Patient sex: F
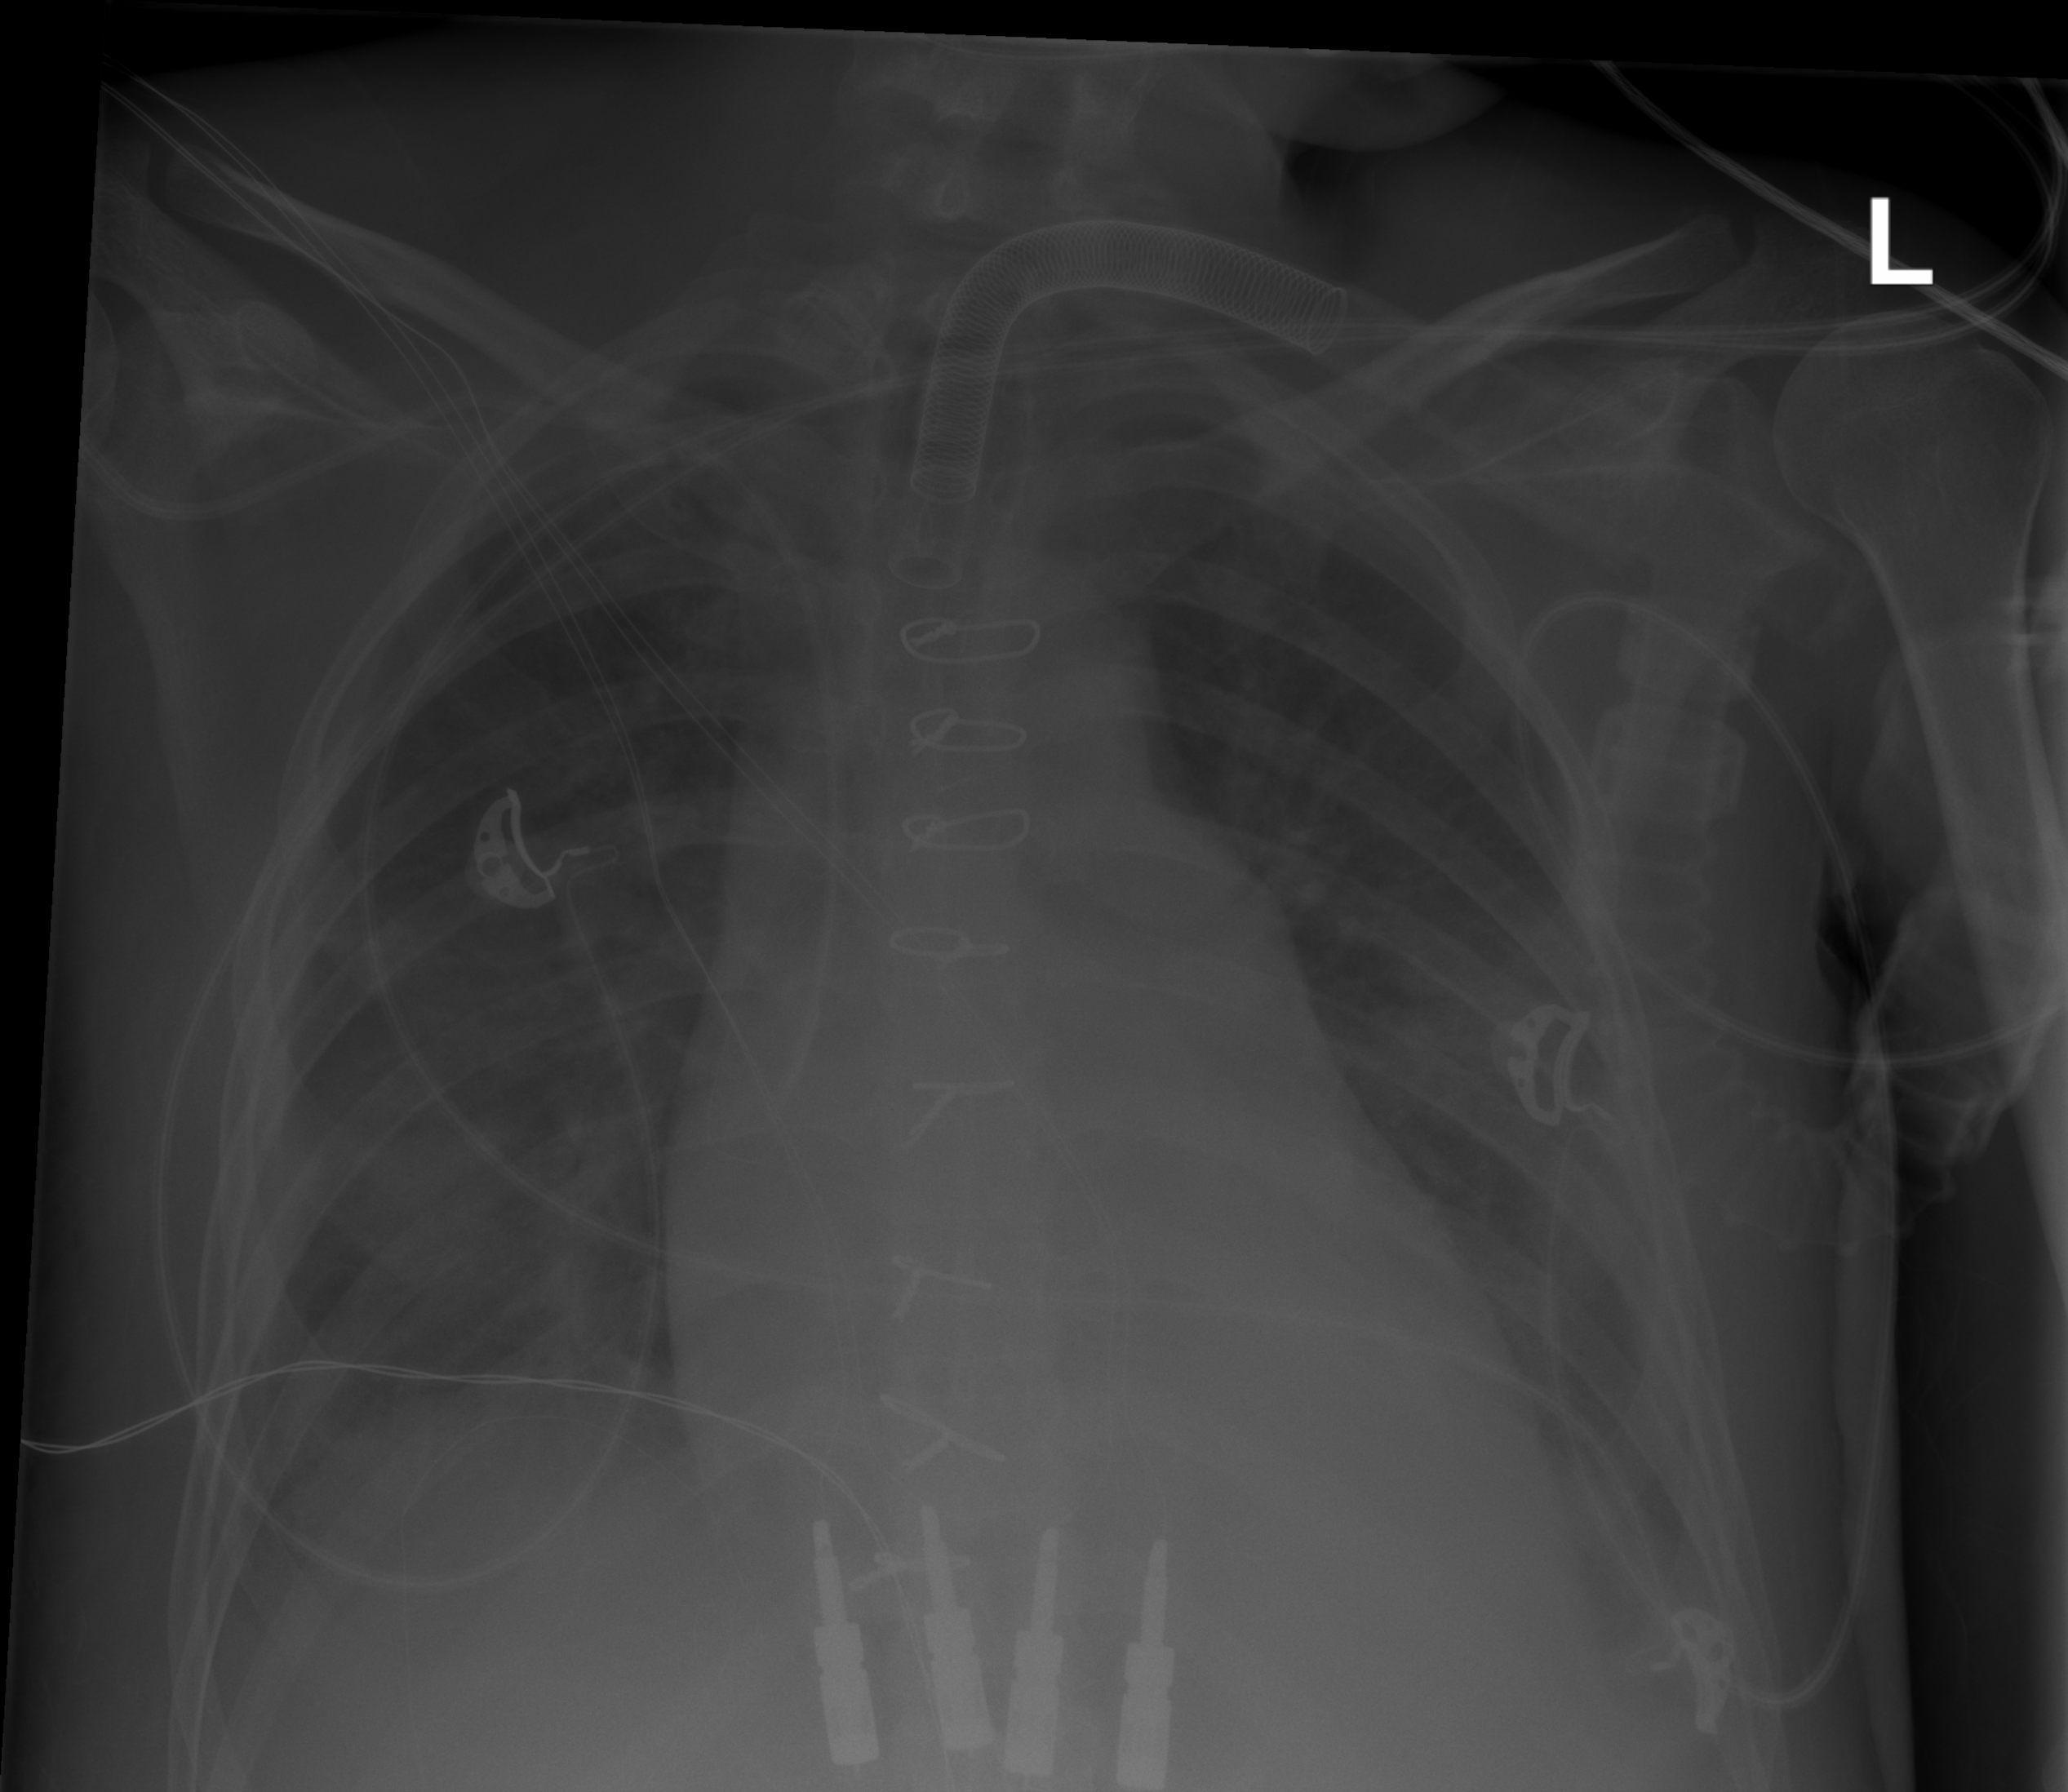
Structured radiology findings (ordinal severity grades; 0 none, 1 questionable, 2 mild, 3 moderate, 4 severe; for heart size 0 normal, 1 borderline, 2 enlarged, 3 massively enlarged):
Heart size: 2
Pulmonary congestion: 2
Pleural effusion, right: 2
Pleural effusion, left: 2
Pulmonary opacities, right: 2
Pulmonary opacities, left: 2
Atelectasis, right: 2
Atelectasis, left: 3